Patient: sex M, age 64
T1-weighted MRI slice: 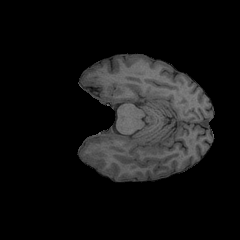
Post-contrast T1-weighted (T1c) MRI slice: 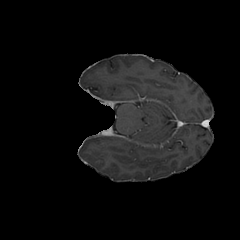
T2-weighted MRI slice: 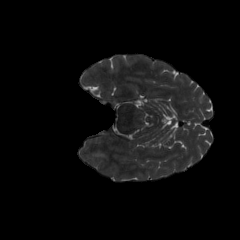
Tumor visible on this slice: yes
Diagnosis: Glioblastoma, IDH-wildtype
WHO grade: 4